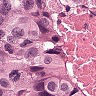
Metastatic tissue present: yes